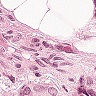
Metastatic tissue present: yes